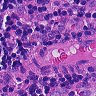
Metastatic tissue present: no